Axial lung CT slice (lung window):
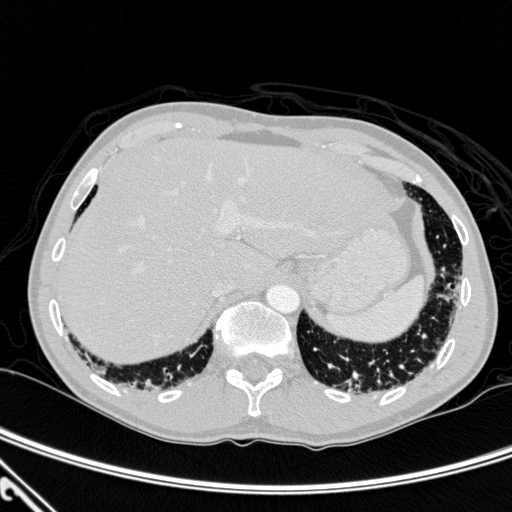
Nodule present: no